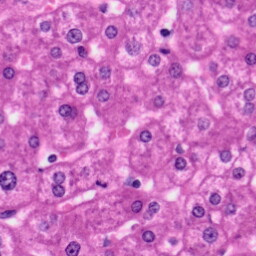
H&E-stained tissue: Liver